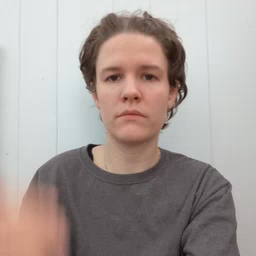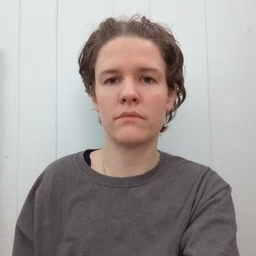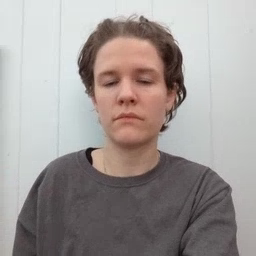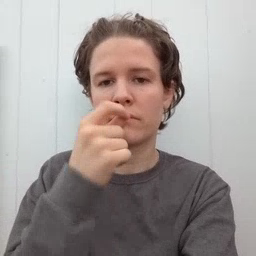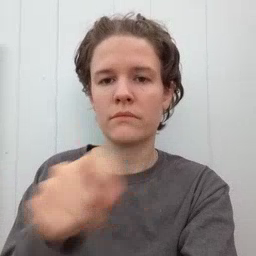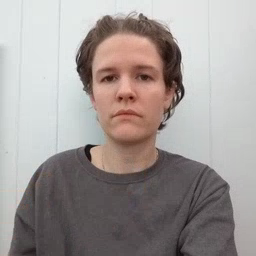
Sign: pencil